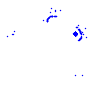
Particle: electron